Question: I recently finished working on a program that calculates the total, average, highest and lowest rainfall during a year. The program requires the user to type the rainfall each month, and then it make the calculations. When I get the lowest and highest numbers, the program should display the corresponding those numbers, not the number itself.
My program runs fine and I don't get any error at all. However, I notice that sometimes, depending on the output, I get one of these three cases:
- - -
The code is the following:
'''
#include<iostream>
#include<string>
using namespace std;
int main()
{
//array containing the months
string months[12] = { "January", "February", "March", "April", "May", "June", "July", "August", "September", "October", "November", "December" };
//variables
double data[12];
double sum = 0;
double avg, max1, min1;
string max2, min2;
for (int i = 0; i < 12; i++)//asks the user for input for each month
{
cout << "Enter rainfall for " << months[i] << ": ";
cin >> data[i];
while (data[i] < 0) //input validation
{
cout << "invalid data (negative rainfall) -- retry";
cin >> data[i];
}
}
for (int j = 0; j < 12; j++) //the sum of all of the numbers
{
sum += data[j];
}
max1 = data[0];
for (int k = 0; k < 12; k++) //calculates the biggest number and its month
{
if (data[k] > max1)
{
max1 = data[k];
max2 = months[k];
}
}
min1 = data[0];
for (int l = 0; l < 12; l++) //calculates the least number and its month
{
if (data[l] < min1)
{
min1 = data[l];
min2 = months[l];
}
}
avg = sum / 12;
//output
cout << "Total rainfall: " << sum << endl;
cout << "Average rainfall: " << avg << endl;
cout << "Least rainfall in " << min2 << endl;
cout << "Most rainfall in " << max2 << endl;
return 0;
}
'''

I don't know why this is happening. I would like if someone could help me answer that question and how I can fix that error.
If you need the original problem text, I would leave it here as well. Thank you!
---
Rainfall Statistics
Write a program that lets the user enter the total rainfall for each of 12 months (starting with January) into an array of doubles . The program should calculate and display (in this order):
the total rainfall for the year,
the average monthly rainfall,
and the months with the highest and lowest amounts.
Months should be expressed as English names for months in the Gregorian calendar, i.e.: January, February, March, April, May, June, July, August, September, October, November, December.
Input Validation: Do not accept negative numbers for monthly rainfall figures. When a negative value is entered, the program outputs "invalid data (negative rainfall) -- retry" and attempts to reread the value .
Prompts And Output Labels: Decimal values should be displayed using default precision, i.e. do not specify precision. Each item read should be prompted for by a string of the form "Enter rainfall for MONTH:" where MONTH is "January" or "February" or ... or "December". The output should be of the form:
'''
Total rainfall: 12.36
Total rainfall: 1.03
Least rainfall in August
Most rainfall in April
'''
where the specific amount of rainfall or specific months identified depend on the actual input.
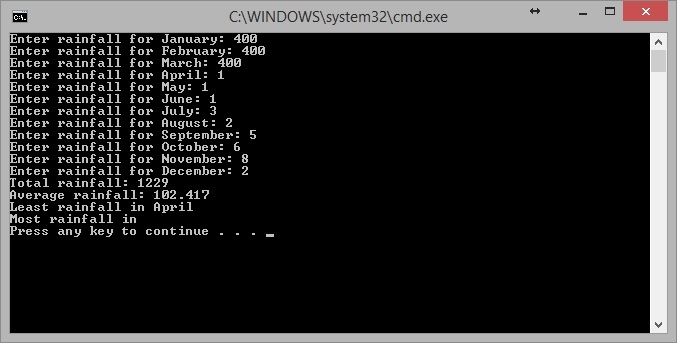
Answer: The problem is that you never set the strings to the maximum or minimum months if the following conditions are never met:
'''
if (data[k] > max1)
//...
if (data[l] < min1)
'''
You can either set 'max2' and 'min2' to the first item you enter the loop, or simply find the of the largest and smallest values, and use the index to tell you what month to choose in your month array.
'''
int maxIndex = 0;
max1 = data[0];
for (int k = 0; k < 12; k++)
{
if (data[k] > max1)
maxIndex = k;
}
int minIndex = 0;
min1 = data[0];
for (int l = 0; l < 12; l++)
{
if (data[l] < min1)
minIndex = l;
}
max2 = months[maxIndex];
min2 = months[minIndex];
'''